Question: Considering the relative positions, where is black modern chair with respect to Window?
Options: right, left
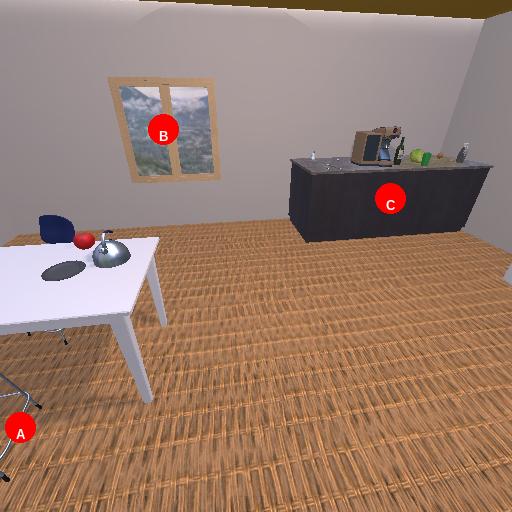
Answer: right